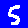
Digit: 5